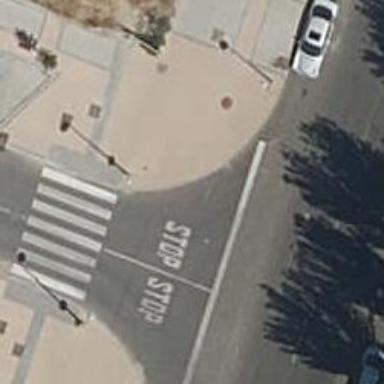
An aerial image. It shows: Kerb barrier.